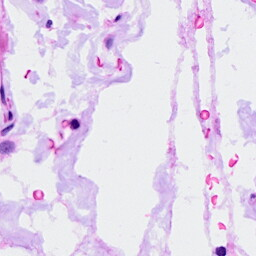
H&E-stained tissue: Ovarian